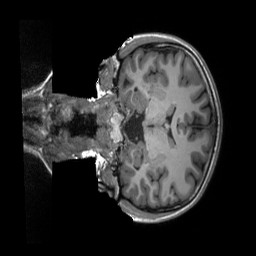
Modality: T1w
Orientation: coronal
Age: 20
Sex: female
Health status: healthy
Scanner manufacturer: siemens
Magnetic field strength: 3 T
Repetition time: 2.3 s
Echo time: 0.00229 s